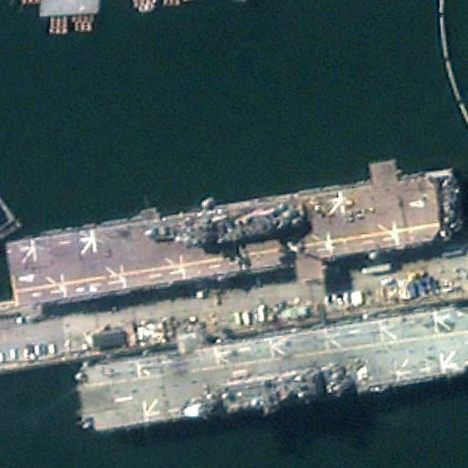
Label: assault